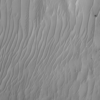
Label: not_dusty